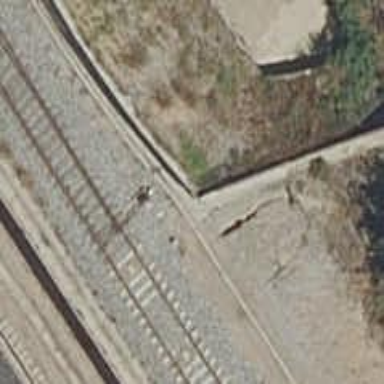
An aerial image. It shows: Wall barrier.